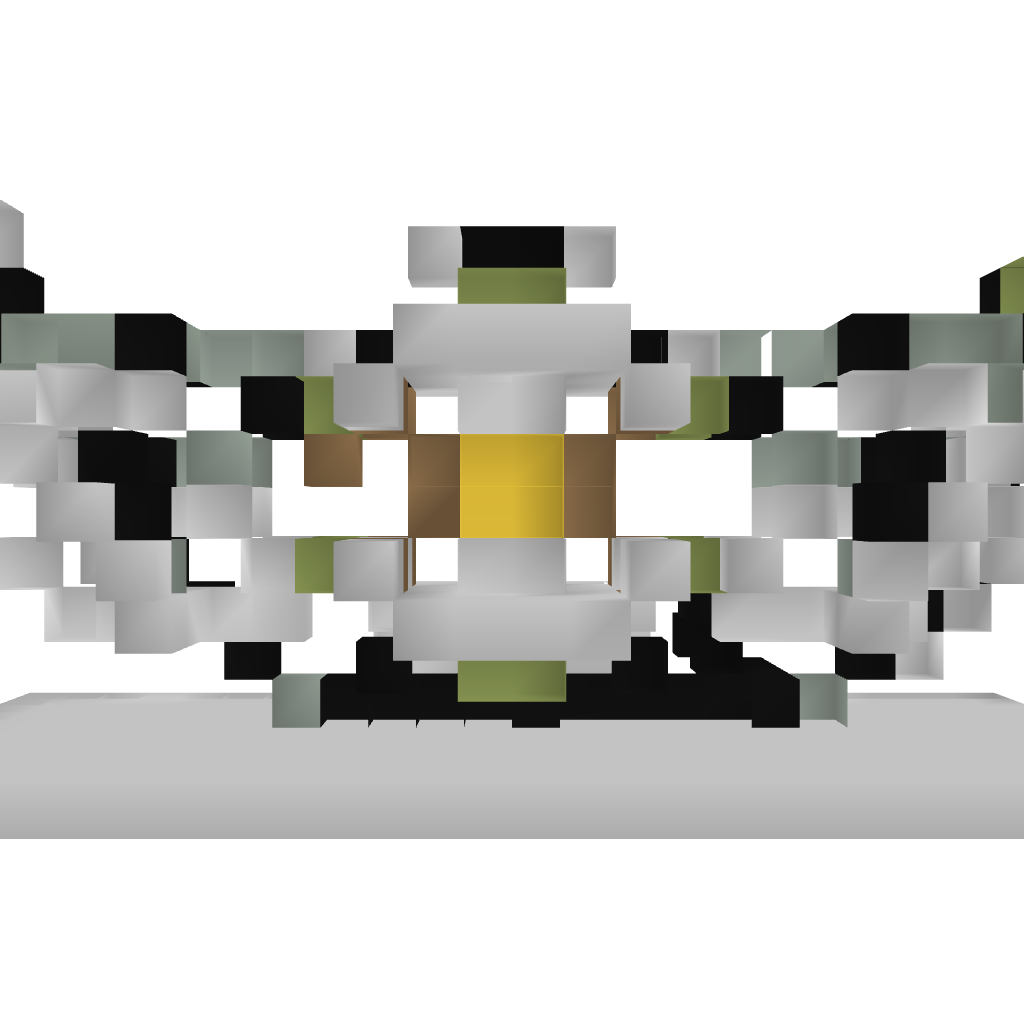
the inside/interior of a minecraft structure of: Door 4x4